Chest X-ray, AP view. Patient: 56 years old, sex M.
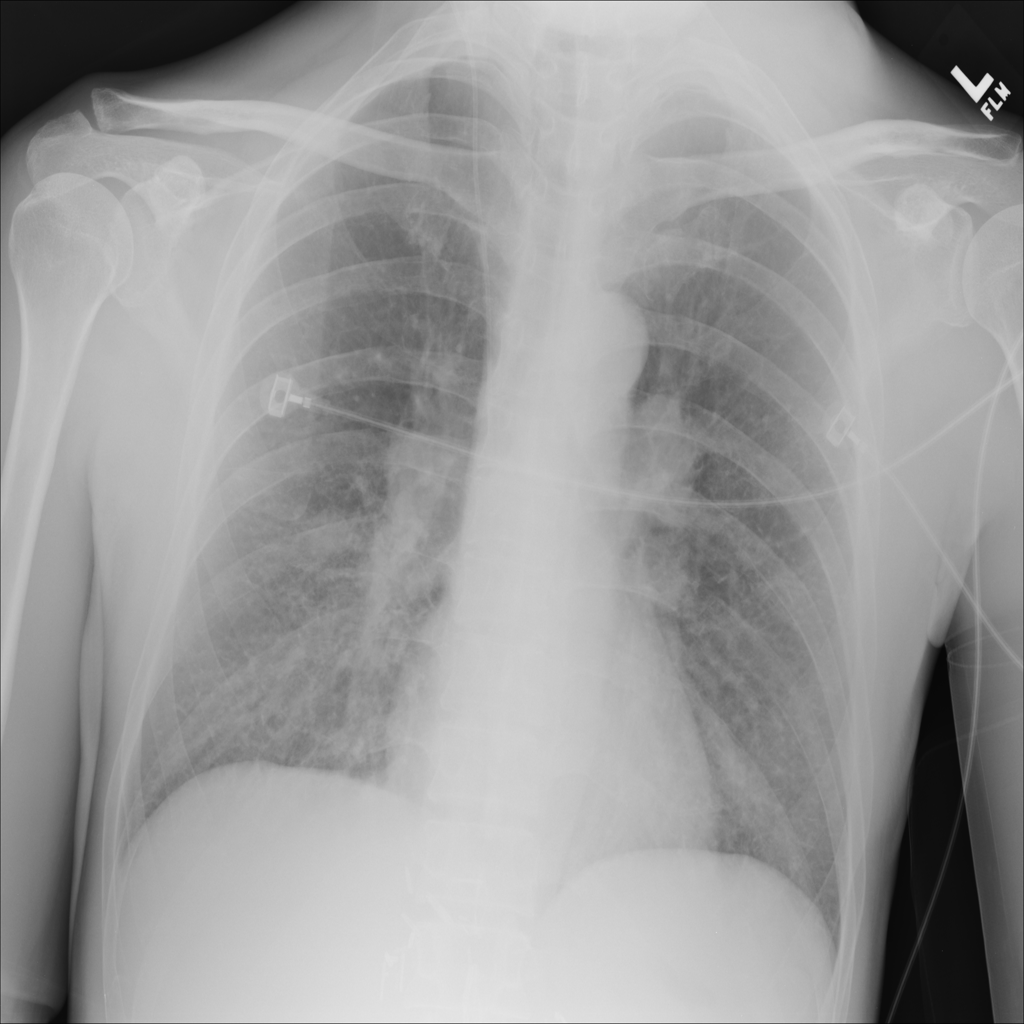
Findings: Infiltration, Nodule